Question: hi i have this code to search a n-ary tree but it dosent works correctly and i dont know whats wrong with that
when searching n4 and n5 it return n3
whats wrong?

'''
public FamilyNode findNodeByName(FamilyNode nodeName ){
if(this.name.equals(nodeName.name)){
// We found a node named nodeName, return it
return this;
}
// That's not me that you are looking for, let's see my kids
for(FamilyNode child : this.children){
if(child.findNodeByName(nodeName) != null)
return child;
// We found what we are looking, just return from here
// return child;
}
// Finished looping over all nodes and did not find any, return null
return null;
}
'''
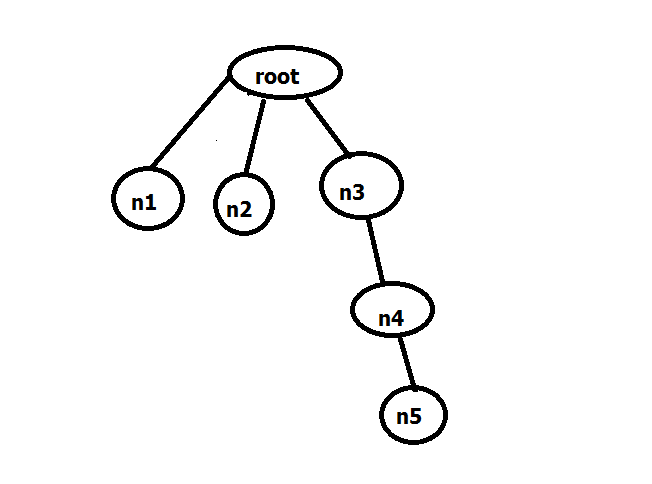
Answer: The reason is because you give back the node in which a node was found. Once a node is found, this node needs to be returned, and the parent nodes in case a 'FamilyNode' was found needs to return the found 'FamilyNode'. Check what is done with the 'found' variable.
You need to do something like this:
'''
FamilyNode found = child.findNodeByName(nodeName);
if(found != null)
return found;
'''
The entire method will look like:
'''
public FamilyNode findNodeByName(FamilyNode nodeName ){
if(this.name.equals(nodeName.name)){
return this;
}
for(FamilyNode child : this.children){
FamilyNode found = child.findNodeByName(nodeName);
if(found != null)
return found;
}
return null;
}
'''